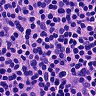
Metastatic tissue present: no